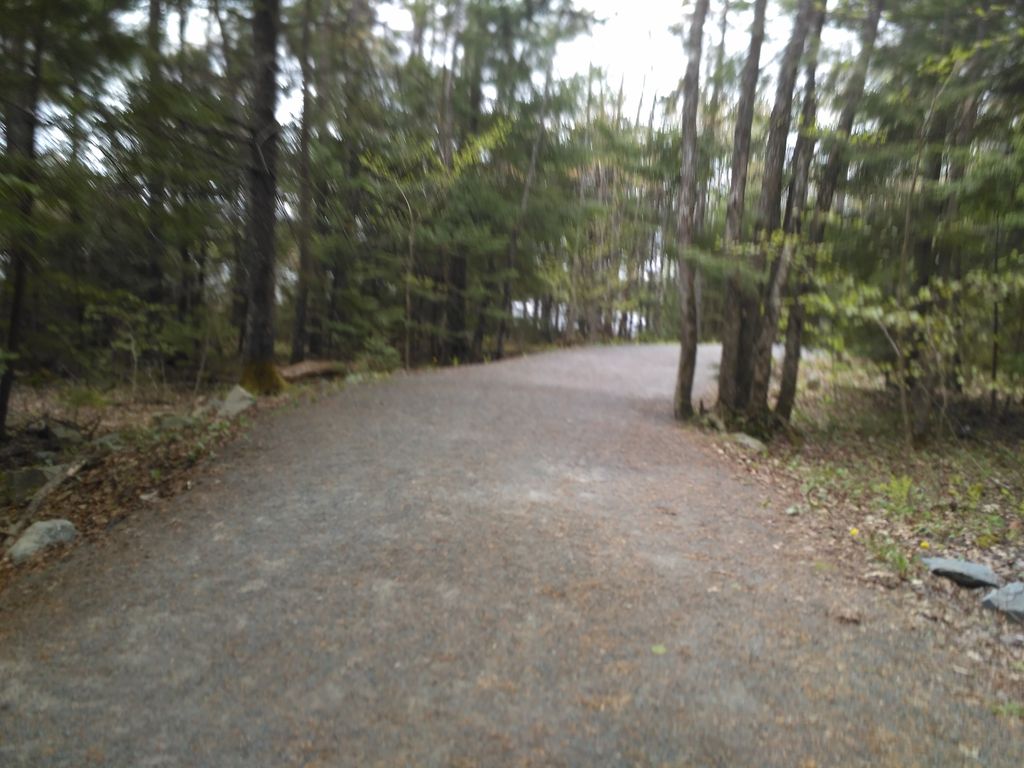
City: halifax